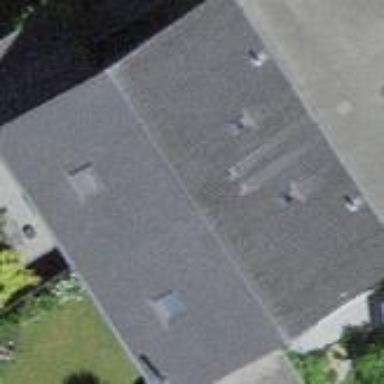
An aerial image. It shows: Terrace-style building with gabled roof.